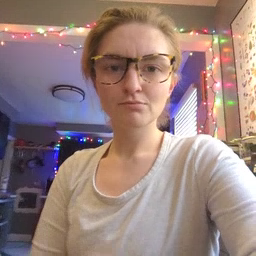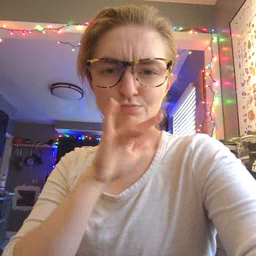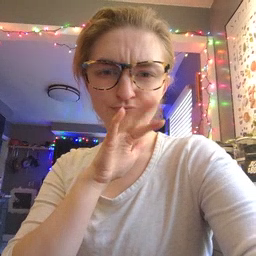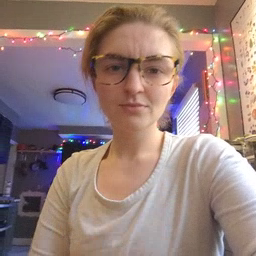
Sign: dirty